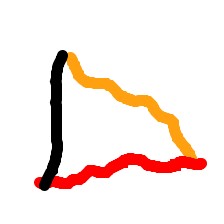
Shape: triangle